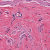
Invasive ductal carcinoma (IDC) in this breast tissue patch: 0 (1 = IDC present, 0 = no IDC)